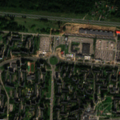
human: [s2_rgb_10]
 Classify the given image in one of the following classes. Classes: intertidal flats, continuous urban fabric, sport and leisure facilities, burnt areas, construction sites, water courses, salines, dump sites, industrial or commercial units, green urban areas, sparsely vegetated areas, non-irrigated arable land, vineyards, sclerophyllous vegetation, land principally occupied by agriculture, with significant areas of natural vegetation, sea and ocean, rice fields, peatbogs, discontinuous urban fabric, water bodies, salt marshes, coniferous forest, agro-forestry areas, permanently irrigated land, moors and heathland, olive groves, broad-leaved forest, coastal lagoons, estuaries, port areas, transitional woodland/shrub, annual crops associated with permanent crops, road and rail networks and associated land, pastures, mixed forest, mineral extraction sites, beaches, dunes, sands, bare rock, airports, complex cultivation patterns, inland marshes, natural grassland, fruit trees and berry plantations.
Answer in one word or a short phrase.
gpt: discontinuous urban fabric, industrial or commercial units, road and rail networks and associated land, green urban areas